Field crop: maize
Growth stage: 2
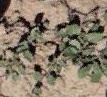
Species: convolvulus